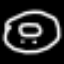
Label: donut